Question: I have a <URL>:

How can this be achieved in R Shiny?
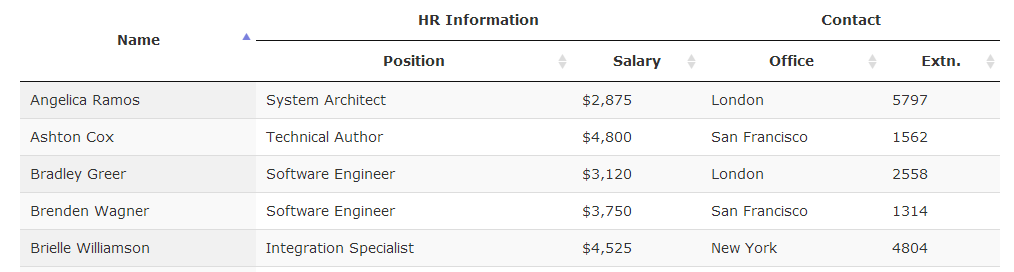
Answer: Theres already example 'http://rstudio.github.io/DT/'
'''
library(DT)
sketch = htmltools::withTags(table(
class = 'display',
thead(
tr(
th(rowspan = 2, 'Species'),
th(colspan = 2, 'Sepal'),
th(colspan = 2, 'Petal')
),
tr(
lapply(rep(c('Length', 'Width'), 2), th)
)
)
))
datatable(iris[1:20, c(5, 1:4)], container = sketch, rownames = FALSE)
'''
<URL>